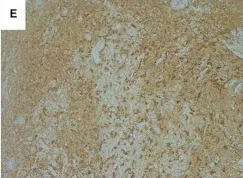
(E) Diffuse cytoplasmic and nuclear AE1/AE3 immunoreactivity (x100).
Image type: pathology (immunostaining)